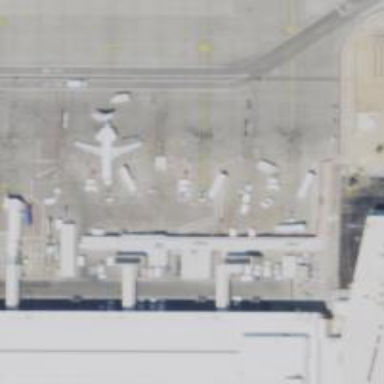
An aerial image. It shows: Airport gate.